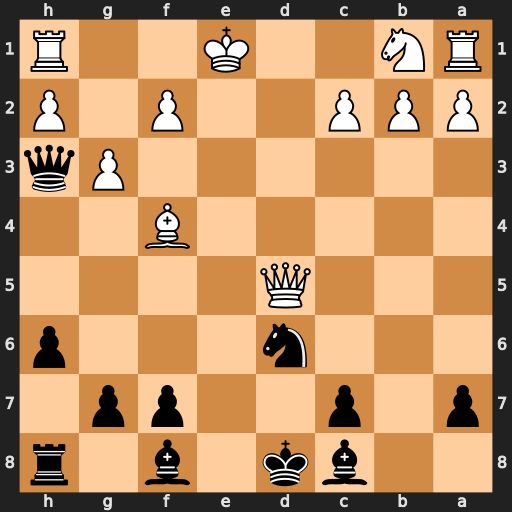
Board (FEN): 2bk1b1r/p1p2pp1/3n3p/3Q4/5B2/6Pq/PPP2P1P/RN2K2R
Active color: b
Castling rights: KQ
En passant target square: -
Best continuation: Bb7 Qb3 Bxh1